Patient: sex M, age 43
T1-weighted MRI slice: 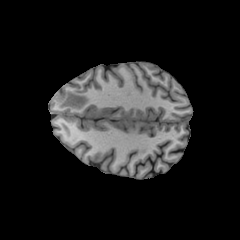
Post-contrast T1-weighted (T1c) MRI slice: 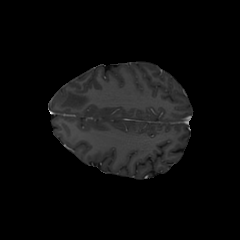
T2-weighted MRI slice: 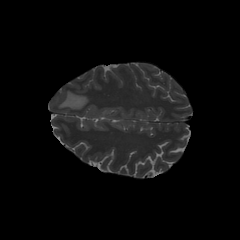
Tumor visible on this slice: yes
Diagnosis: Glioblastoma, IDH-wildtype
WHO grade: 4